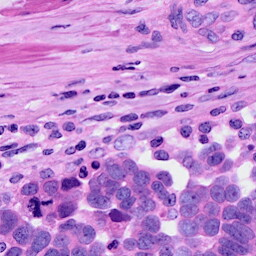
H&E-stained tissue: Ovarian